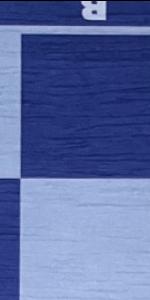
Label: Empty